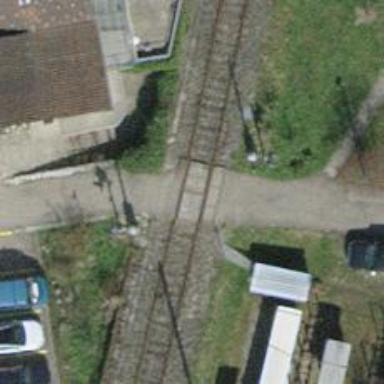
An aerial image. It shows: Level crossing on the railway with lights and full barrier.